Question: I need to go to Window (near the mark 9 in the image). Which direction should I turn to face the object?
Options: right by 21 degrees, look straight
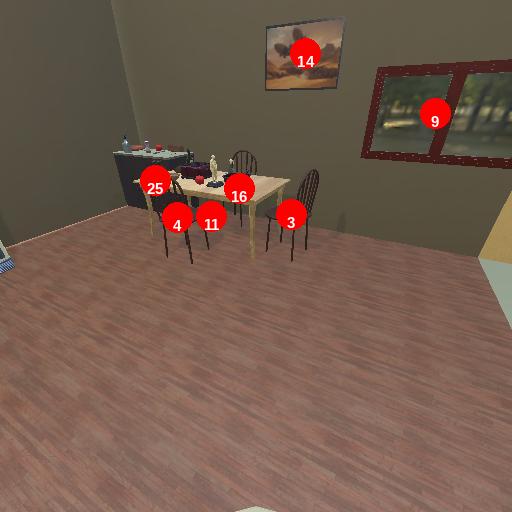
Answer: right by 21 degrees